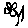
Label: flower